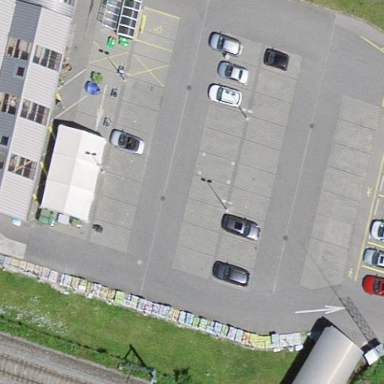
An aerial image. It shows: Parking area with paving stones surface.